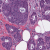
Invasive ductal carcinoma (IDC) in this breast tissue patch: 1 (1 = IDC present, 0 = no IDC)